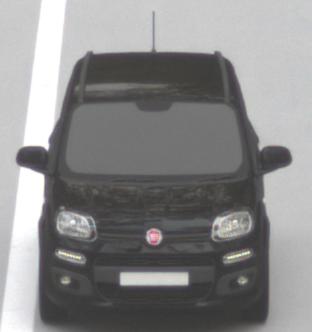
Make: Fiat
Model: Panda 1.2 8V
Detailed model: Panda (312)
Model produced from: 2013/02
Model produced until: 2013/12
Doors: 5
Color: black
Road condition: dry road
Daytime: morning or afternoon
Contrast: low contrast